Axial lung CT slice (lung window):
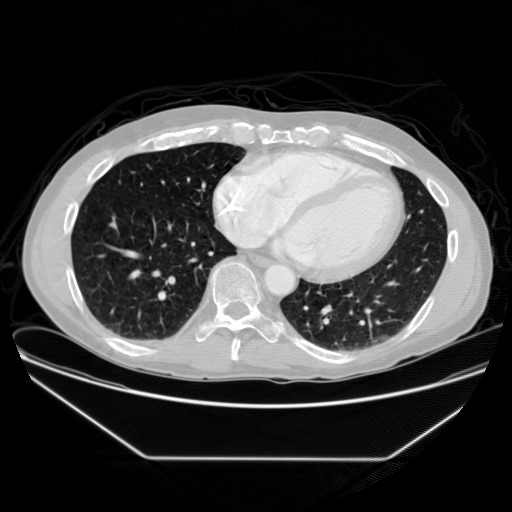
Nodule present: no